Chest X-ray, AP view. Patient: 63 years old, sex M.
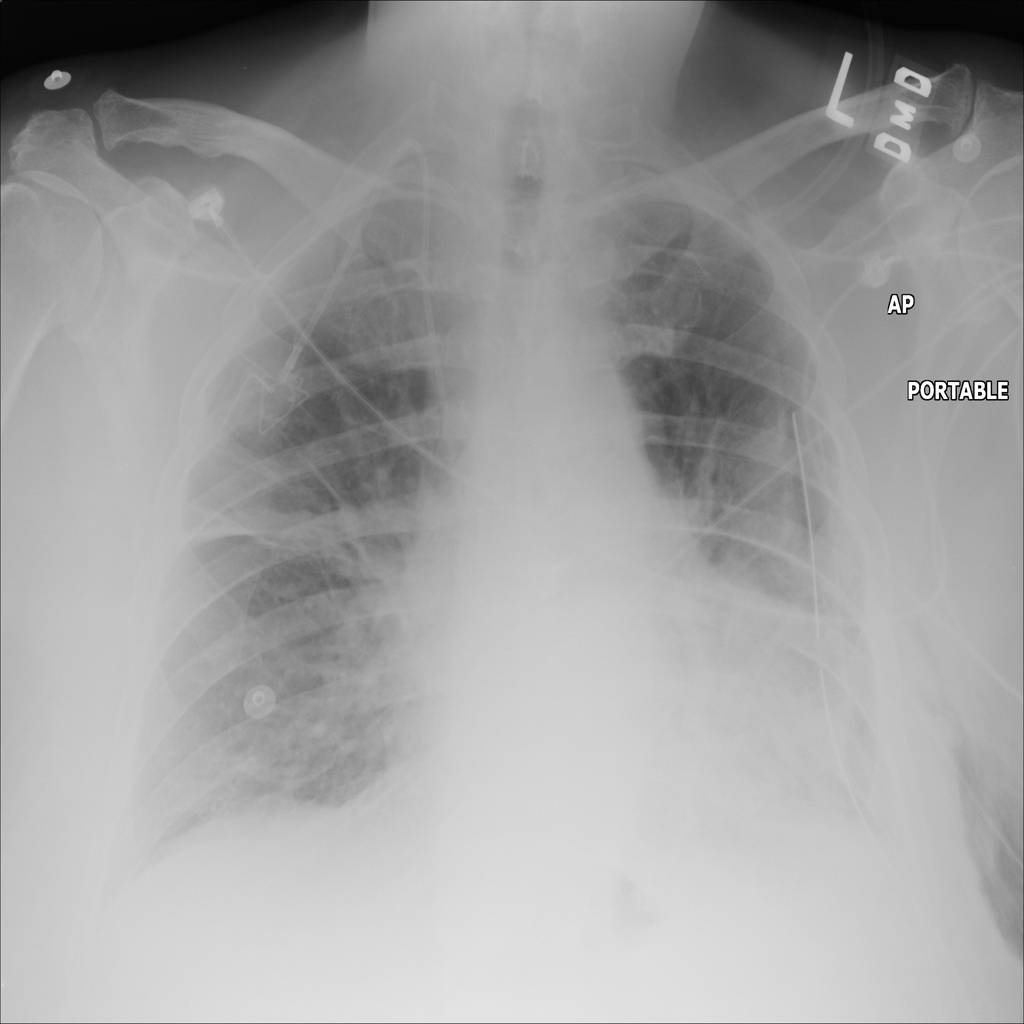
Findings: Atelectasis